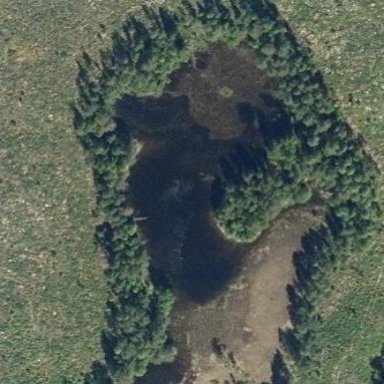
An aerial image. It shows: Serene lake surrounded by nature.